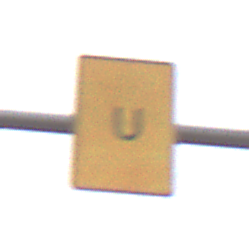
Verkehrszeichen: AnkuendigungOderFortsetzungUmleitungOhnePfeilsymbol
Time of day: Midday
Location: Outdoor (RoadRail)
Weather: Overcast
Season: NotSpecified
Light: Natural